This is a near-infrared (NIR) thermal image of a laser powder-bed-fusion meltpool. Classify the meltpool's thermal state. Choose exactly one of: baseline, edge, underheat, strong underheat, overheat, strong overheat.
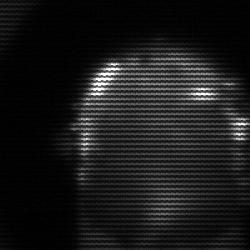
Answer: baseline